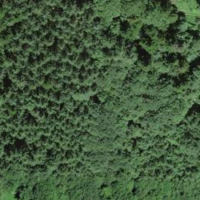
EUNIS habitat code: 43
Species observed at this site:
Aegopodium podagraria